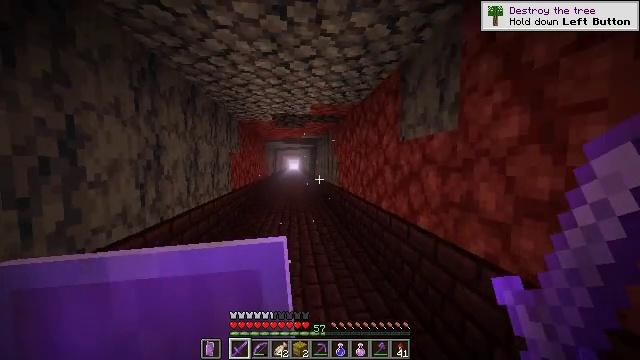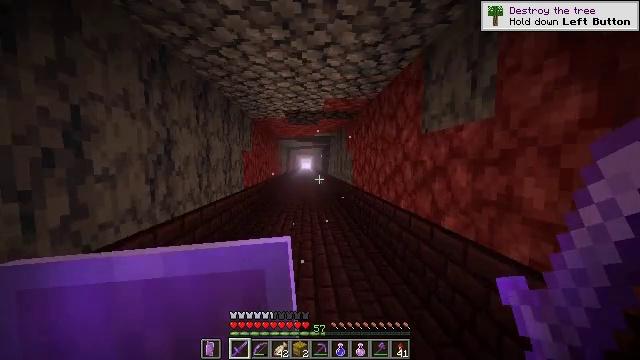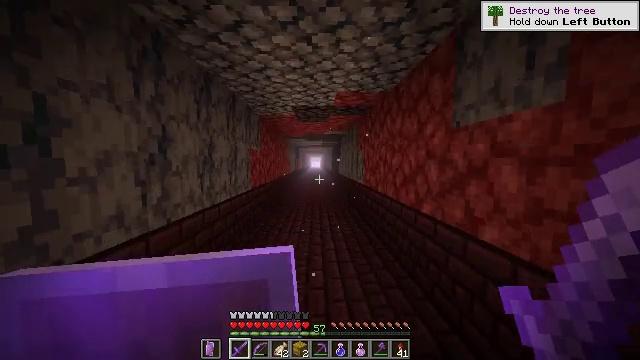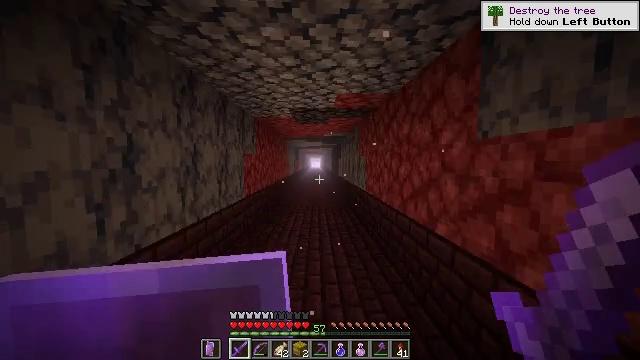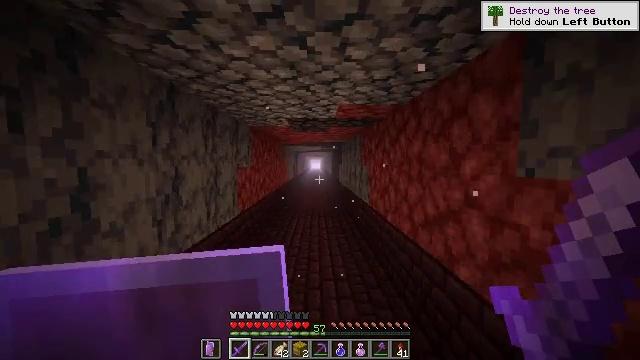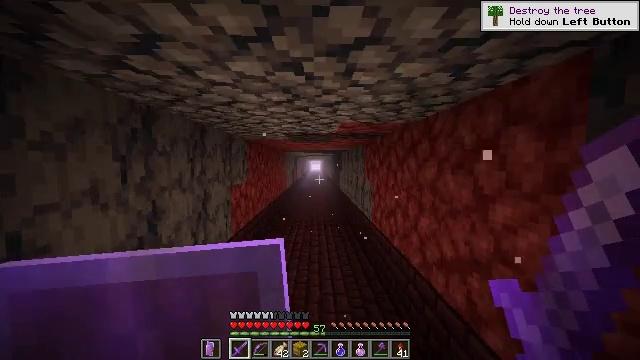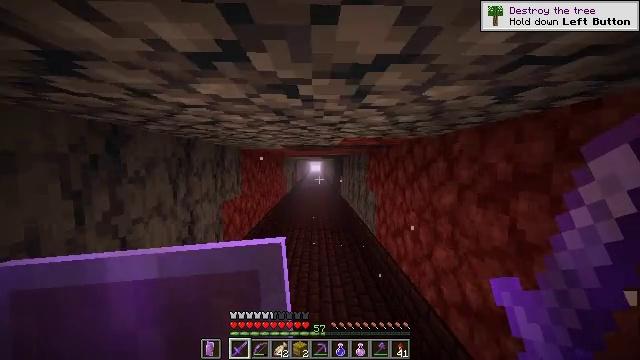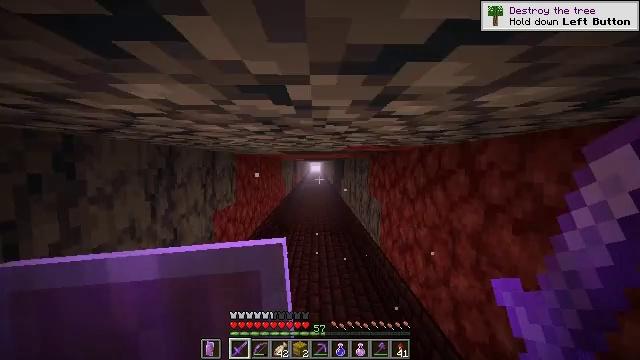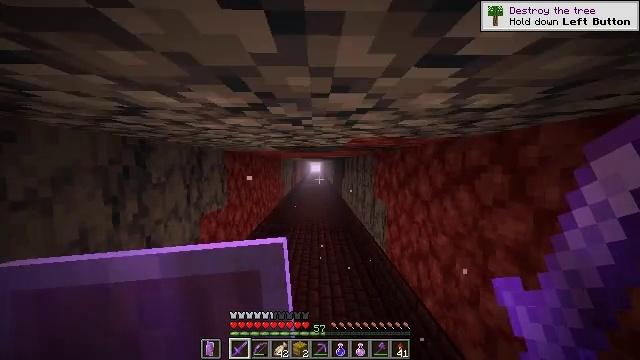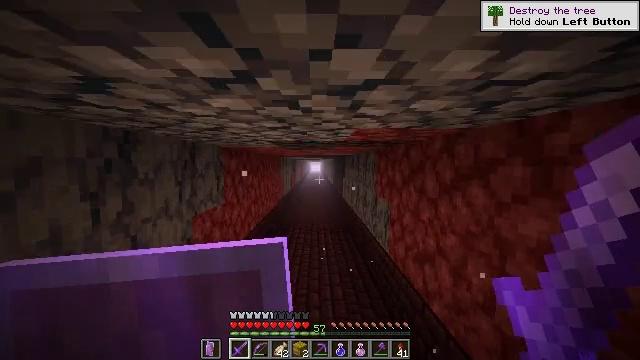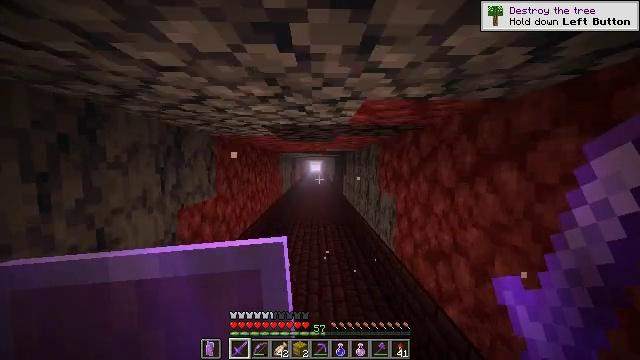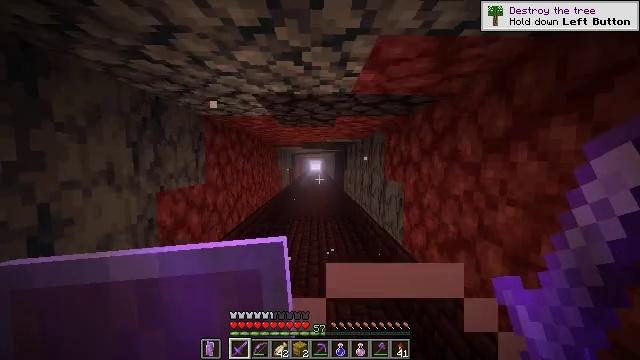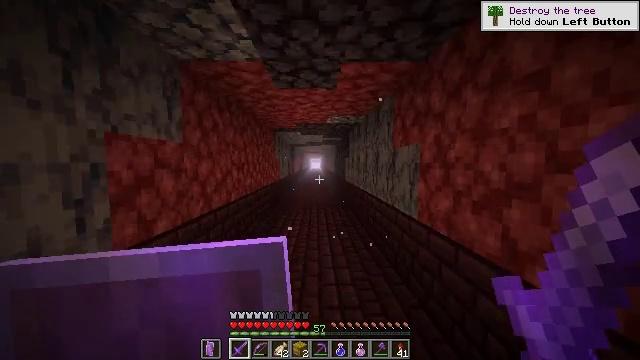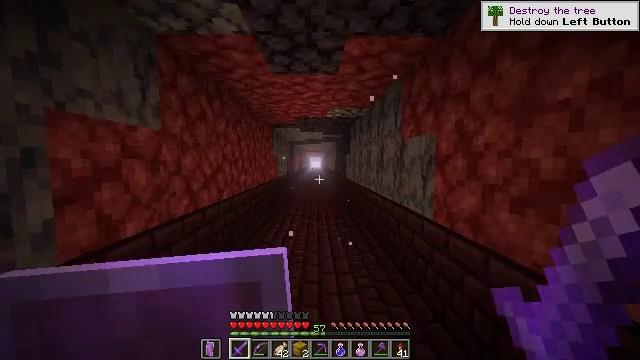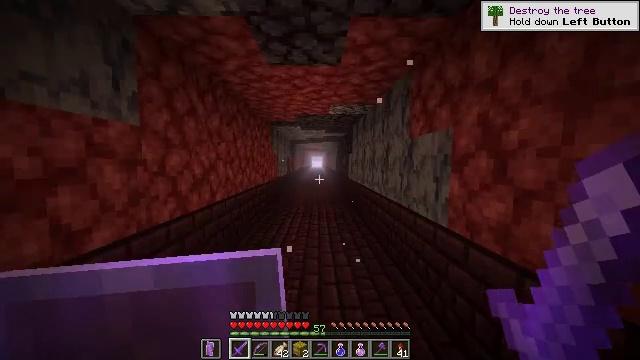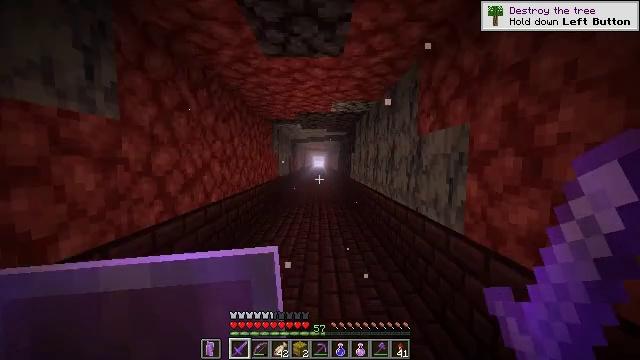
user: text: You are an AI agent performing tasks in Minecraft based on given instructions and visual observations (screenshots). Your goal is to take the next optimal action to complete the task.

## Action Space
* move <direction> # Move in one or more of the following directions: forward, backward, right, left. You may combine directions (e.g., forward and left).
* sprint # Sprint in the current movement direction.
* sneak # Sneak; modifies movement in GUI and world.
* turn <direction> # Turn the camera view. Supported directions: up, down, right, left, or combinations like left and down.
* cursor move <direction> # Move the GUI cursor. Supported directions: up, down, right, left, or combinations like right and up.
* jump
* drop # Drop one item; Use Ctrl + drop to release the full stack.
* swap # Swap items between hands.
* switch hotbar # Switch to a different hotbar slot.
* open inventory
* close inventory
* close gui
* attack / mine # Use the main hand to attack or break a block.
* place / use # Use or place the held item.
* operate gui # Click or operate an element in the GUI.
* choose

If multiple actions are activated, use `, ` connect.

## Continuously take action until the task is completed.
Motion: motion action
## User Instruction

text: Fight hostile mobs.
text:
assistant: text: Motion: move forward, sprint, turn left
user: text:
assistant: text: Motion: move forward, sprint, turn left
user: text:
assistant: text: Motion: move forward, sprint, jump
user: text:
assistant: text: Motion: move forward, sprint, jump
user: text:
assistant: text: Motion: move forward, sprint, jump
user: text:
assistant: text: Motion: move forward, sprint, jump
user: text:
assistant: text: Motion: move forward, sprint
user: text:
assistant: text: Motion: move forward, sprint
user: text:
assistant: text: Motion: move forward, sprint
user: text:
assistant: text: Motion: move forward, sprint
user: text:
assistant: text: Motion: move forward, sprint
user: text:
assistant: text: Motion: move forward, sprint
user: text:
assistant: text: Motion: move forward, sprint
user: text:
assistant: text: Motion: move forward, sprint
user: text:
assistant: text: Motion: move forward, sprint
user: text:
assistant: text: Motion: move forward, sprint
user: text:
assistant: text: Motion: move forward, sprint, jump
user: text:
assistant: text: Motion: move forward, sprint, jump
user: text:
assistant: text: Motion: move forward, sprint, jump
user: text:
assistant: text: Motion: move forward, sprint, jump
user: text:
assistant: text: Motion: move forward, sprint
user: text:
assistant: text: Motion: move forward, sprint
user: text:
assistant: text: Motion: move forward, sprint, turn left
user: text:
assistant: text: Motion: move forward, sprint, turn left
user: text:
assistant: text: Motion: move forward, sprint
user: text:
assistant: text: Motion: move forward, sprint
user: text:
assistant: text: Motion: move forward, sprint
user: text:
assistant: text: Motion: move forward, sprint
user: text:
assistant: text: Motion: move forward, sprint
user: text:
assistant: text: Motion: move forward, sprint